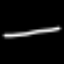
Label: line